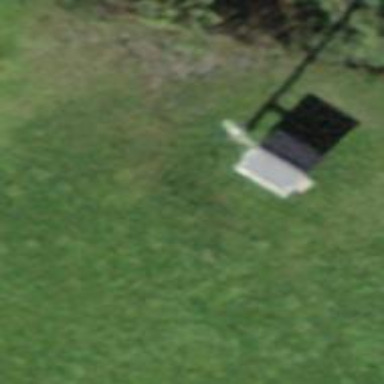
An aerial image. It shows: Antenna.